Question: Is it possible to display an icon on the AIR Application Installation Screen?
I downloaded an AIR application, and I was surprised to see an icon on the second installation screen.

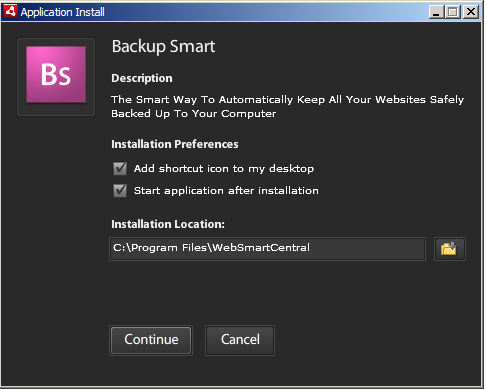
Answer: When you purchase SSL certificate and make air application build with that certificate, then this icon is showed during installation.